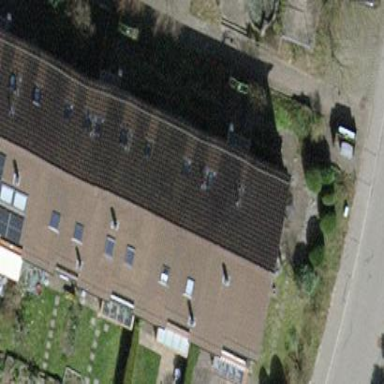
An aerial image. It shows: Terrace-style building with gabled roof.